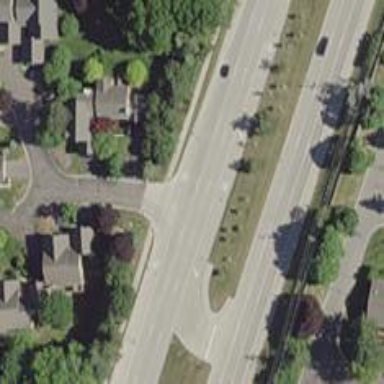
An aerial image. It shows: Unmarked crossing on the road.